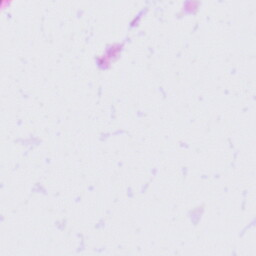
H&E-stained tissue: Tonsil